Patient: sex F, age 68
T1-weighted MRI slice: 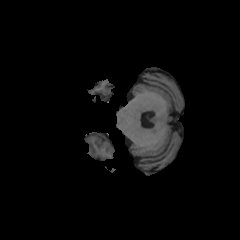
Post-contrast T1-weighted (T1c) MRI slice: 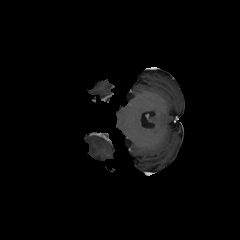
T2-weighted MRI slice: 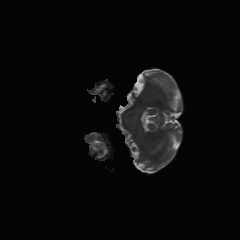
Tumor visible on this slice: no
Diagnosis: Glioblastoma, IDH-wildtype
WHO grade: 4